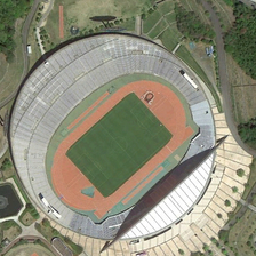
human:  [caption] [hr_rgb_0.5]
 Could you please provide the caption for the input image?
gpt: The colors of the stadium are green, purple and gray.

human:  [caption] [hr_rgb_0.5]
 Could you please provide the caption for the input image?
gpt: The colors of the stadium are green, purple and gray.

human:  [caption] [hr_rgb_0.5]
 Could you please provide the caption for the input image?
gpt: The colors of the stadium are green, purple and gray.

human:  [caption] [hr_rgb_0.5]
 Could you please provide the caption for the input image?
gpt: The colors of the stadium are green, purple and gray.

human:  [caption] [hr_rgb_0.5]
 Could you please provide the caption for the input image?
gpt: The colors of the stadium are green, purple and gray.